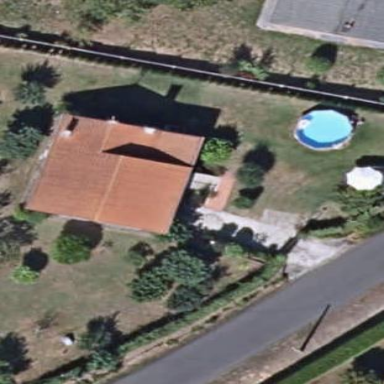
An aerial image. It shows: Simple house.